Field crop: maize
Growth stage: 2
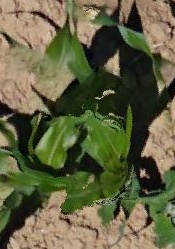
Species: maize